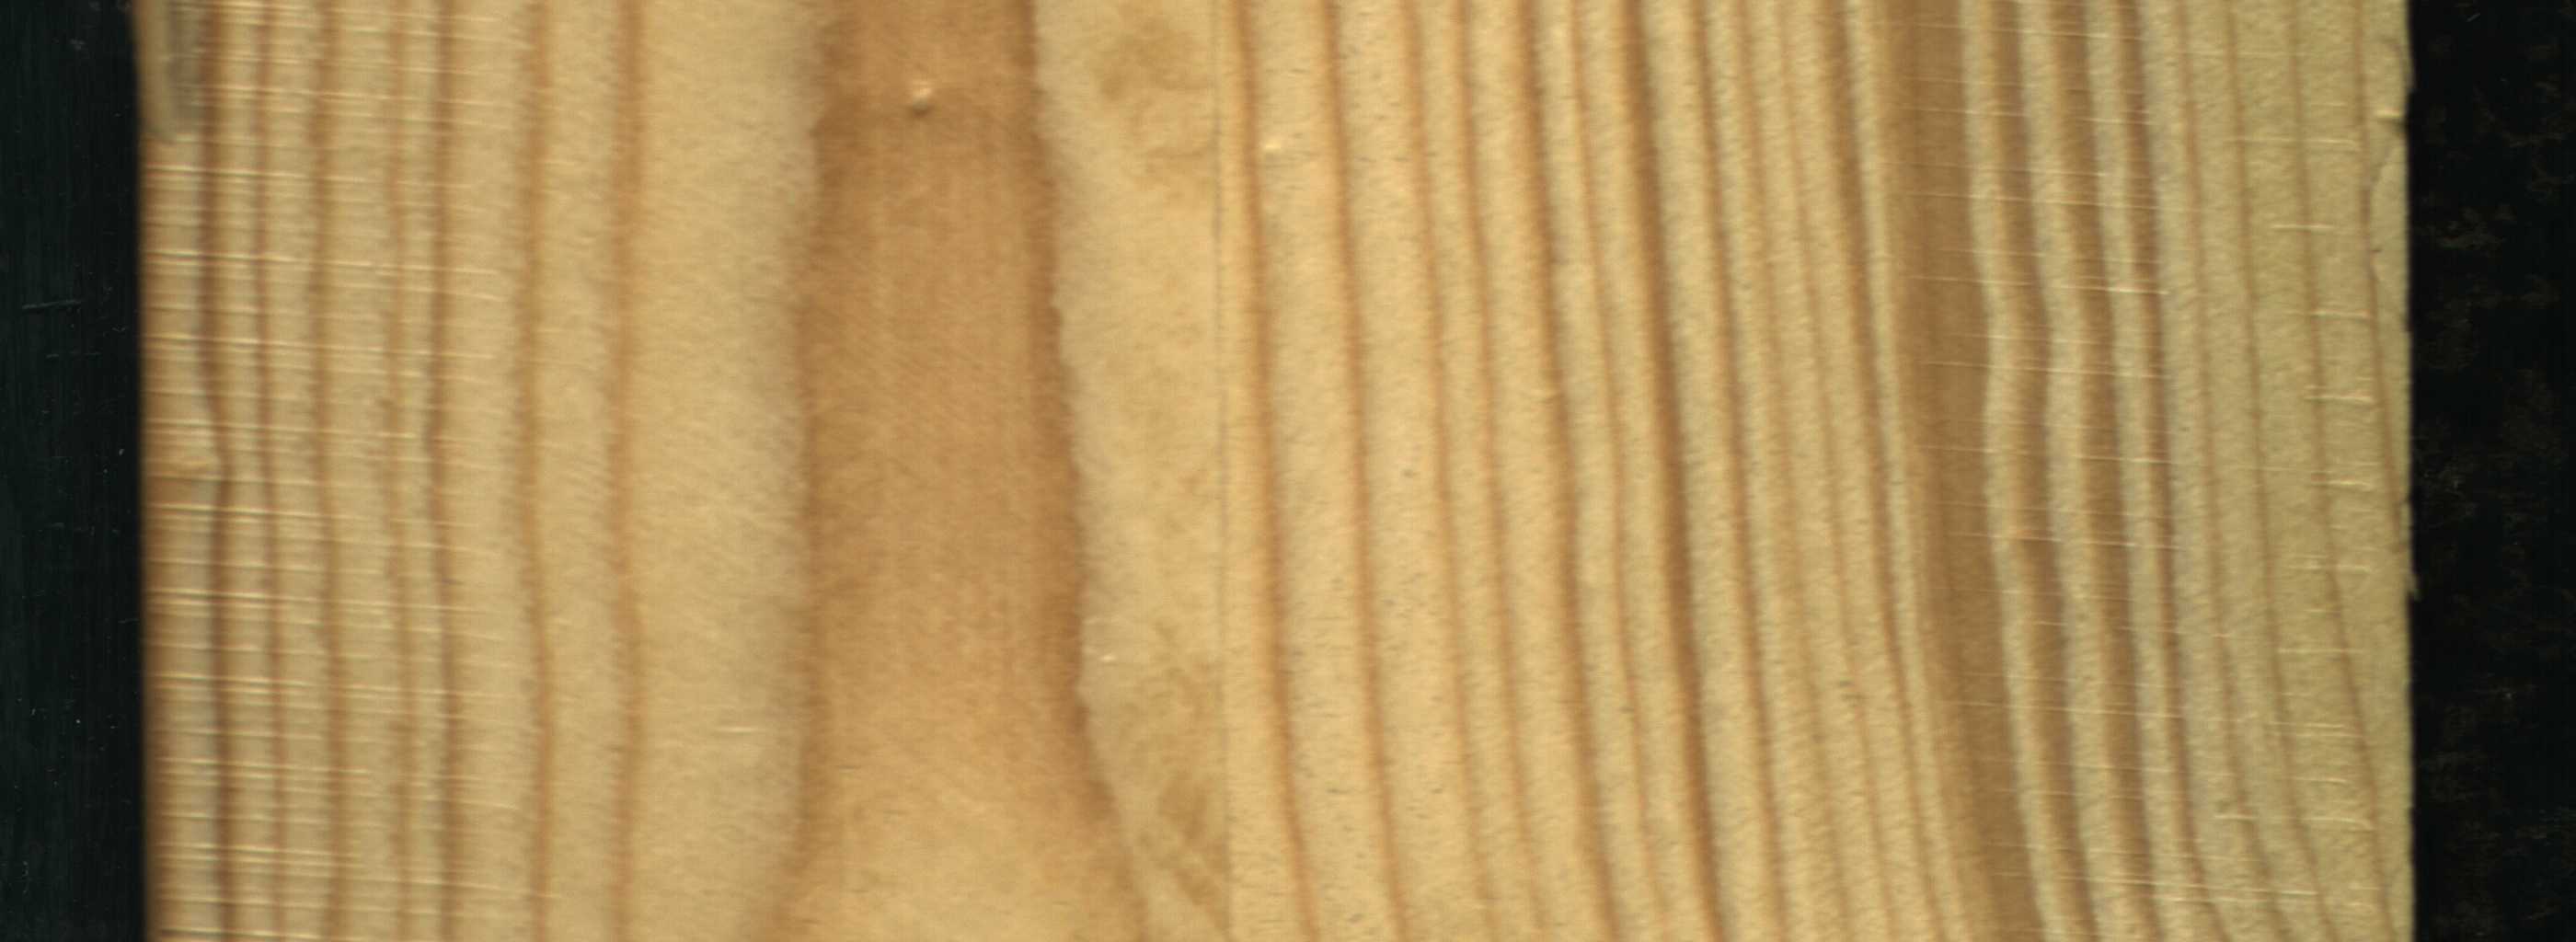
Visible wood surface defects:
Quartzity